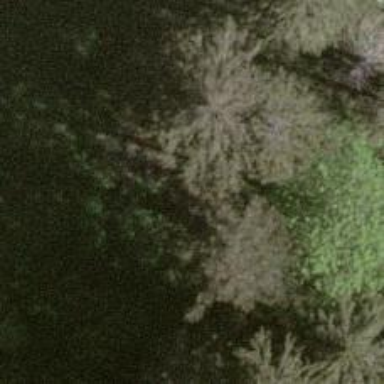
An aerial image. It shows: Single tag "natural: tree."